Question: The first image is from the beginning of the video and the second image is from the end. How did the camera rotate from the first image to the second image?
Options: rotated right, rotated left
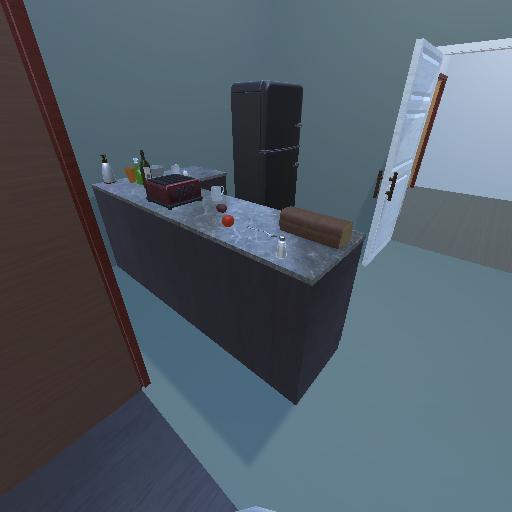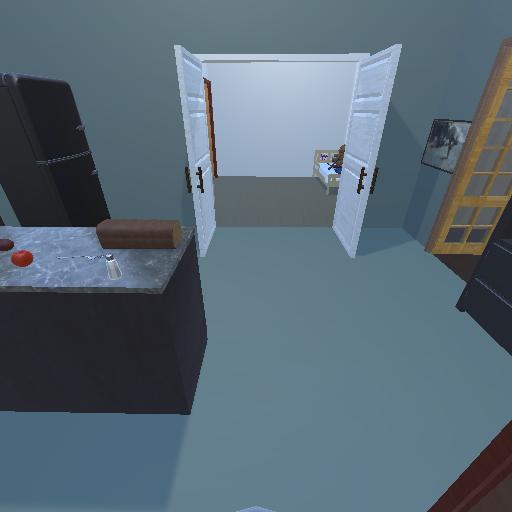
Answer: rotated right